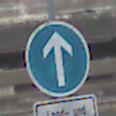
Verkehrszeichen: VorgeschriebeneFahrtrichtungGeradeaus
Zusatzzeichen unten: BesondereFahrzeugeUndTransportgueter8
Umgebung: Outdoor, Suburban
Tageszeit: MorningAfternoon
Wetter: PartlyCloudy
Licht: Natural
Jahreszeit: NotSpecified
Kontrast: LowContrast